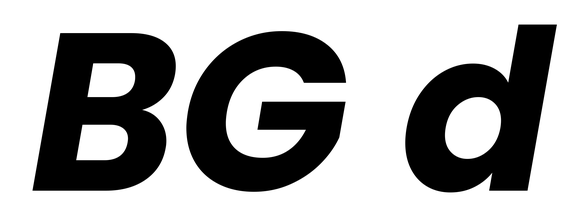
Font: Poppins-BoldItalic